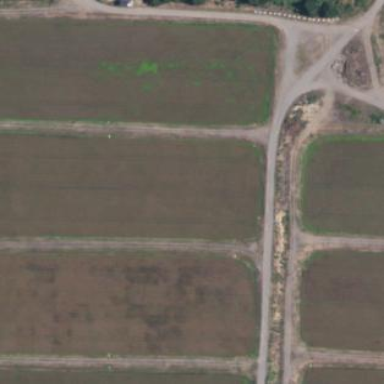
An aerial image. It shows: Farmland with cranberries as the main crop.